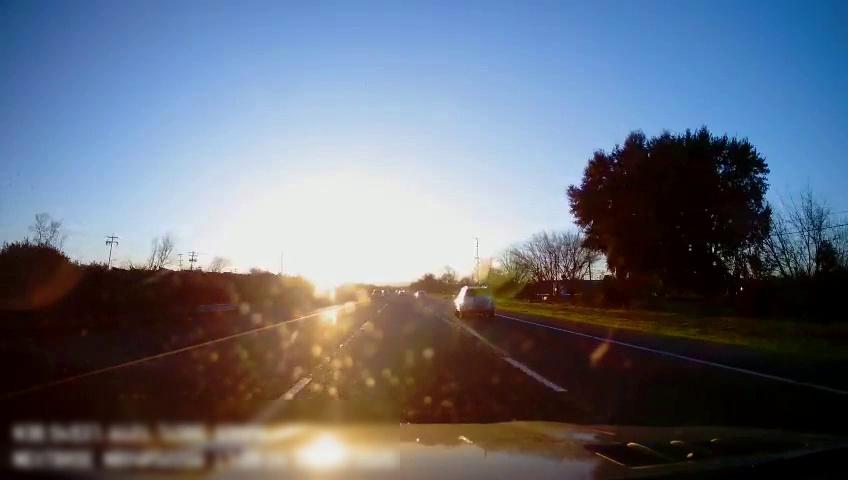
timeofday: Day
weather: Sunny
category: Drivable Space
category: Vehicles | SUV
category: Vehicles | SUV
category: Vehicles | Car
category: Lanes | Alternate Lane
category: Lanes | Current Lane
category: Lanes | Current Lane
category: Lanes | Alternate Lane